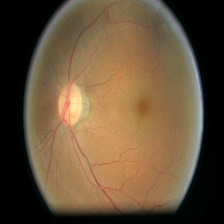
Diabetic retinopathy grade: Moderate